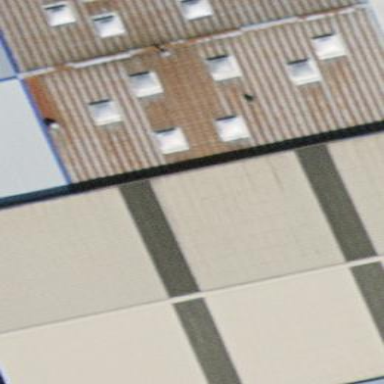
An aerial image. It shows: Industrial building.